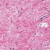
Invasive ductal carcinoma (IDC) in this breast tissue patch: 0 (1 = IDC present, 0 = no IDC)